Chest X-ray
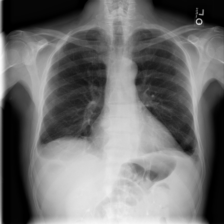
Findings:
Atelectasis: negative
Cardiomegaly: negative
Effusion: positive
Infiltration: negative
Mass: negative
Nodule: negative
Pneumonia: negative
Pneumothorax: negative
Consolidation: negative
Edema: negative
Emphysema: negative
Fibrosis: negative
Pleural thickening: negative
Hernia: negative